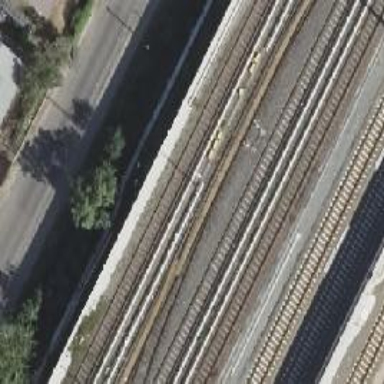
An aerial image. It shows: Railway switch.